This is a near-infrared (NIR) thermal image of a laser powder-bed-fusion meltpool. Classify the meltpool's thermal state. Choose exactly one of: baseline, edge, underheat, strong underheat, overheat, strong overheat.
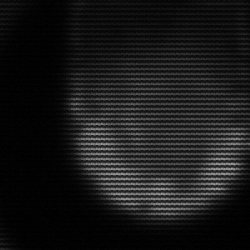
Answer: edge